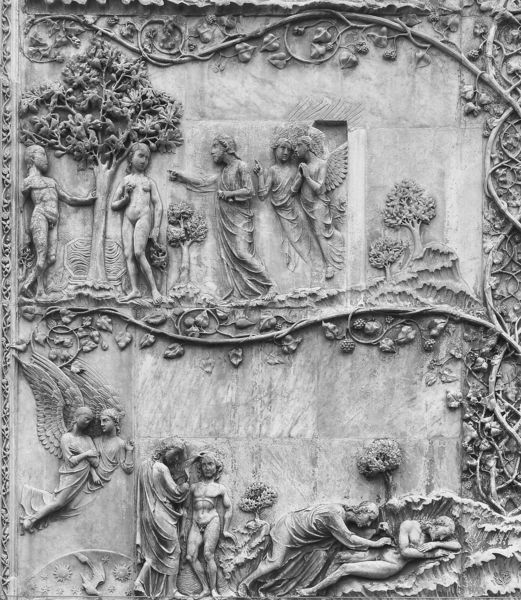
Titel: Orvieto, Dom, Fassadenschmuck
Künstler: Lorenzo Maitani
Standort: Orvieto, Dom (EU - I - Umbrien)
Schlagwörter: baum, berg, flügel, gott, mann, nackt, schlaf, wasser, bäume, menschen, blume, frau, holz, marmor, männer, tür, ornament, bibel, rahmen, stein, tod, kirche, blatt, pflanze, fliegen, engel, frucht, ranken, skulptur, apfel, relief, wellen, liegen, schlafen, fassade, berge, wein, detail, tor, foto, adam, eva, paradies, knabe, nakt, schwarzweiss, erkenntnis, schlange, jüngling, leichnam, altes testament, versuchung, religiös, eden, ausgang, apfelbaum, rebe, reben, heilig, sünde, vertreibung, erzengel, adam und eva, garten eden, gehauen, rippe, paradis, gottvater, schöpfung, verweis, adam eva, at, schöpfungsgeschichte, schaffung des menschen, kejscuej, schlafen#, erschaffung des menschen, vetreibung aus dem paradis, roanment, altes thestament